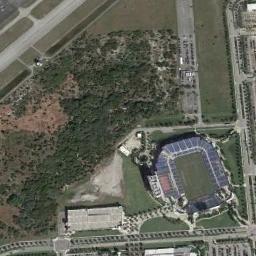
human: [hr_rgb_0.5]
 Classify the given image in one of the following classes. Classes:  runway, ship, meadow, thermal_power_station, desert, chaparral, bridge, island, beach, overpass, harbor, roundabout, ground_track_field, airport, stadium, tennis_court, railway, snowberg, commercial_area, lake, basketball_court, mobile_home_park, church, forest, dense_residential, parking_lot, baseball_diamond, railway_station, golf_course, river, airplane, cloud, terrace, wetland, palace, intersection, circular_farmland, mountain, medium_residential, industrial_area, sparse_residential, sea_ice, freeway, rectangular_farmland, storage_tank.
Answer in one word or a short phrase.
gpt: stadium